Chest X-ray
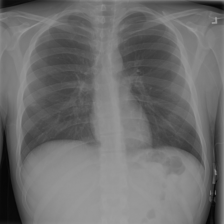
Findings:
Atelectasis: negative
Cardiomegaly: negative
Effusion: negative
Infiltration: negative
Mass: positive
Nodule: negative
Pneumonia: negative
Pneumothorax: negative
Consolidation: negative
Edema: negative
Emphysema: negative
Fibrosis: negative
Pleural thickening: negative
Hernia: negative